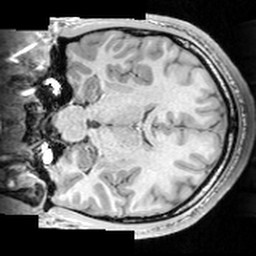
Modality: T1w
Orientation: coronal
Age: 18
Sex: male
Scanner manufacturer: siemens
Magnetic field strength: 3 T
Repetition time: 1.63 s
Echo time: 0.00311 s